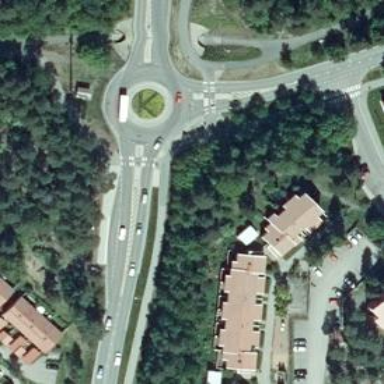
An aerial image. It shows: Crossing on asphalt cycleway.